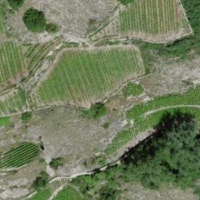
EUNIS habitat code: 40
Species observed at this site:
Prunus mahaleb